Question: When I try to render a custom font with phantomJS, the bold and italic tags don't work / are not applied.
All my CSS is directly in the HTML template in the '<head>' in a '<style>' tag.
Here is what I have:
'''
@font-face {
font-family: userSelectedFont;
src: url("/usr/share/fonts/dejavu/DejaVuSerif.ttf");
}
'''
And then in my '<body>':
'''
<div style="font-family: userSelectedFont, sans-serif;"><strong><em>Test</em></strong></div>
'''
But phantomJS generates this image:

It's definitely using the good font but not applying bold and italic.
Any idea ?
PS: If I delete the 'style="font-family: userSelectedFont-7, sans-serif;"' part it works fine in bold and italic...
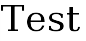
Answer: I just found the solution. You need to provide a 'font-style' and a 'font-weight' to your 'font-face'
Here is my final code:
'''
@font-face {
font-family: 'userSelectedFont';
font-style: normal;
font-weight: normal;
src: url("/usr/share/fonts/dejavu/DejaVuSerif.ttf");
}
'''